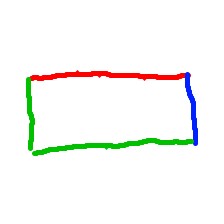
Shape: rectangle